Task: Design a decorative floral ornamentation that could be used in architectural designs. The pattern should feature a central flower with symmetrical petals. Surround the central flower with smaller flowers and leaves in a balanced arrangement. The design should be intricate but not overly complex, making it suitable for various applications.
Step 1011:
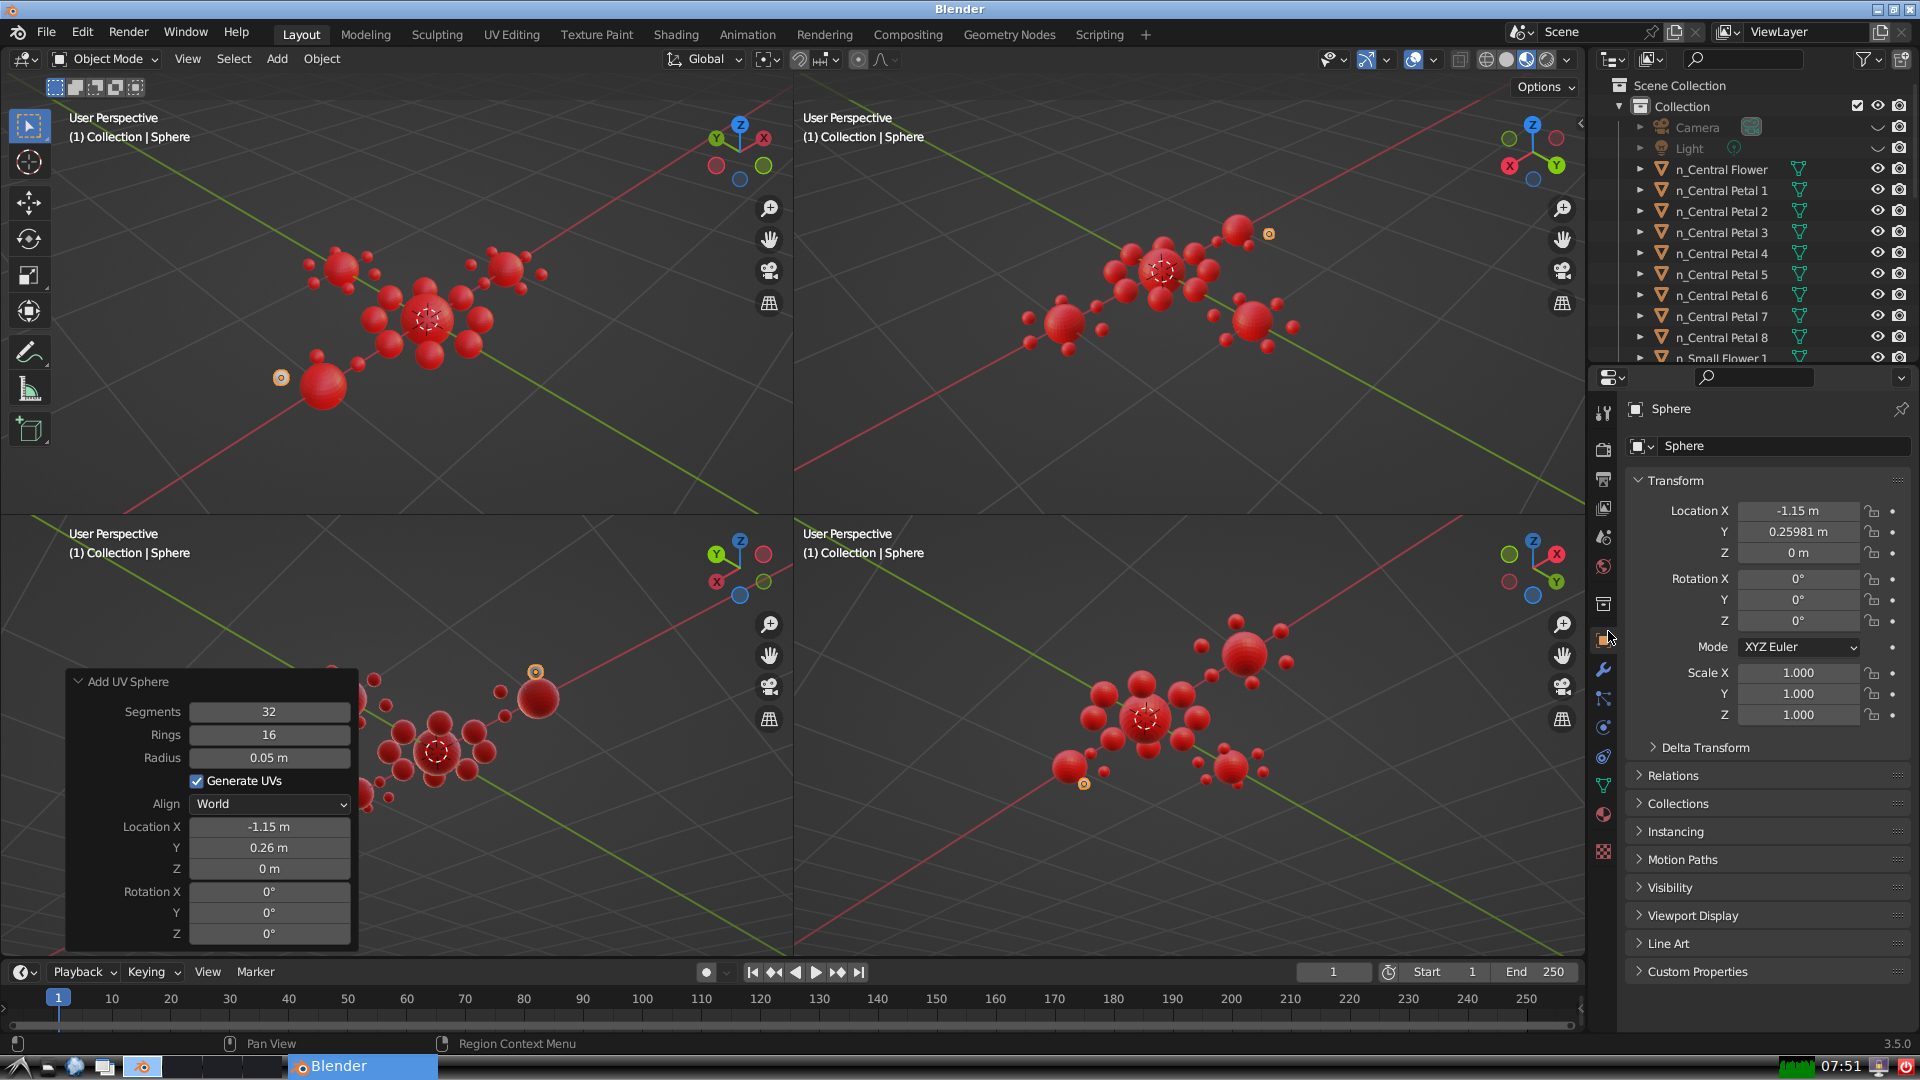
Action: {"mouse_move": [1732, 445]}